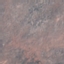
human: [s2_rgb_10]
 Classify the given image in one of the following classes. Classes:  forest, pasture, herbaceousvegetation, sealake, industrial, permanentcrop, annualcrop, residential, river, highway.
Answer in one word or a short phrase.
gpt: HerbaceousVegetation